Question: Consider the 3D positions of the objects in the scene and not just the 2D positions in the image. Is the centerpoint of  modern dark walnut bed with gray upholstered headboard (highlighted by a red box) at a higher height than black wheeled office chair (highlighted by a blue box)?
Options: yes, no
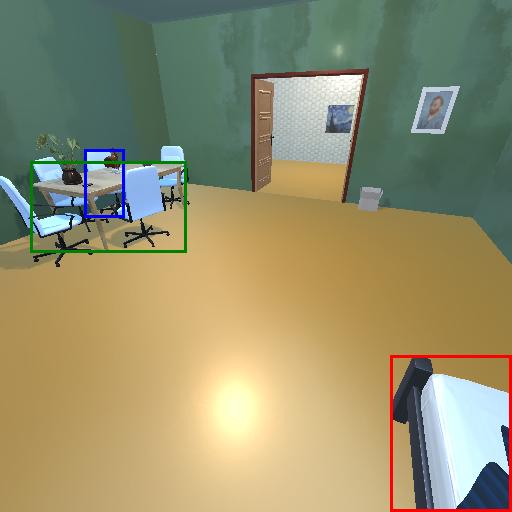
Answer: yes